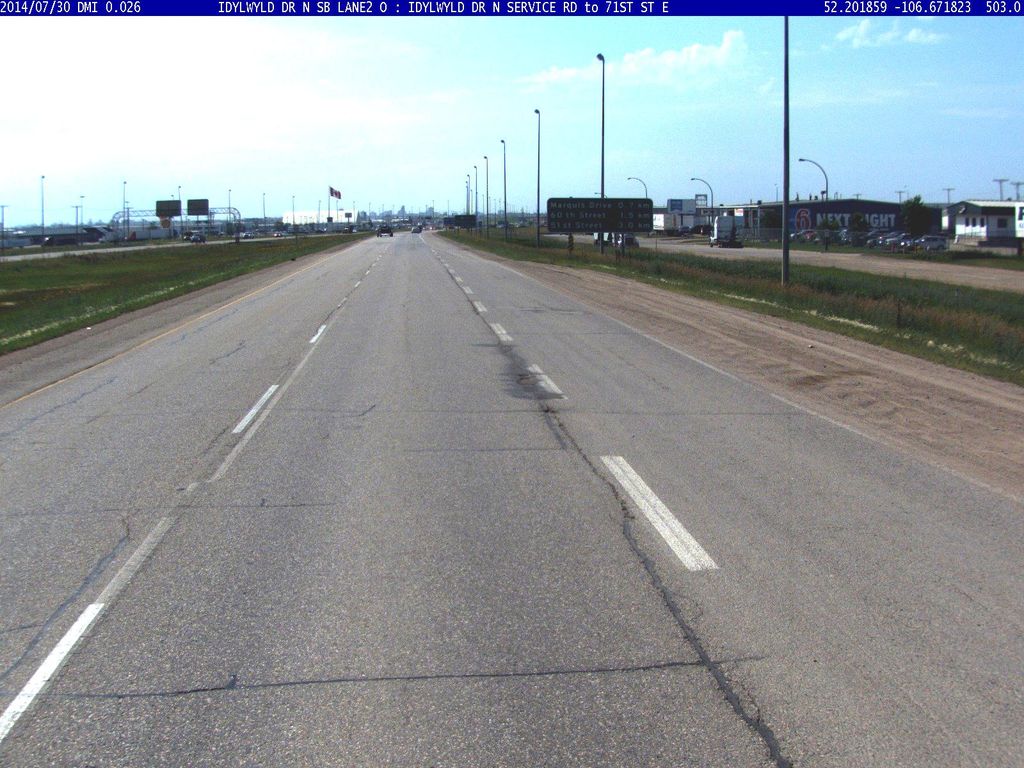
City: saskatoon